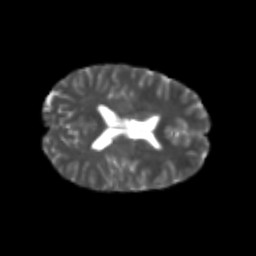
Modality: T2w
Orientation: axial
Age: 20
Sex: female
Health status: healthy
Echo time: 0.074 s